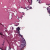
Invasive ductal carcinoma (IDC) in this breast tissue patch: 0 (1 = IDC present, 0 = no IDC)